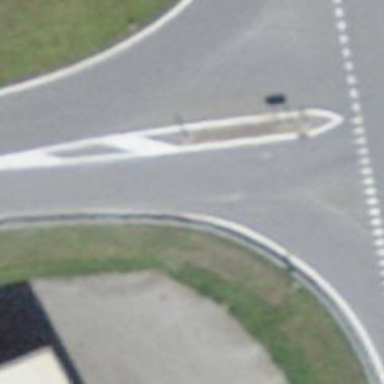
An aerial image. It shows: Tertiary road with traffic calming island.